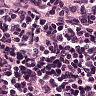
Metastatic tissue present: no